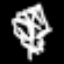
Label: leaf